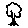
Label: tree